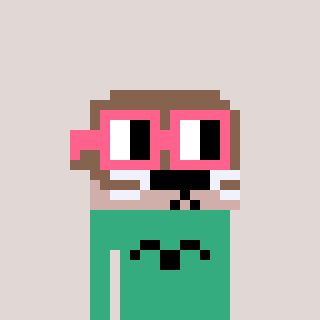
a pixel art character with square pink glasses, a otter-shaped head and a teal-colored body on a warm background